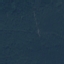
Land use / land cover: Forest